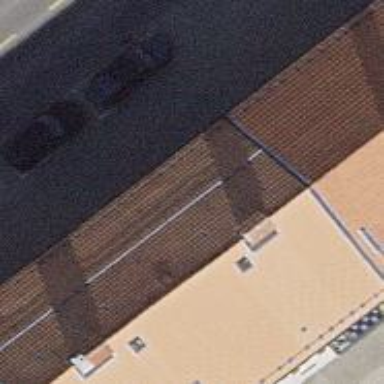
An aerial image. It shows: Clothing store.